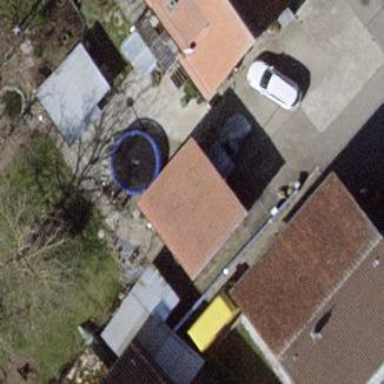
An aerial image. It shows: Garage building.